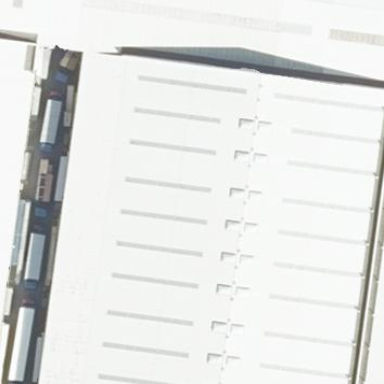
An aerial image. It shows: Industrial building with gabled roof.